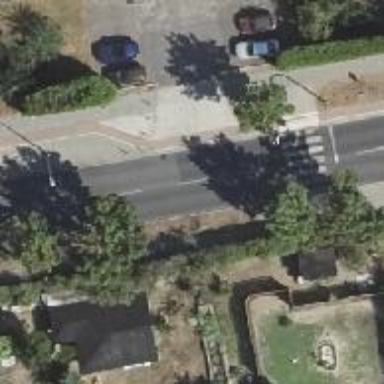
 featuring sidewalks on both sides. There is track cycleway on the right side."